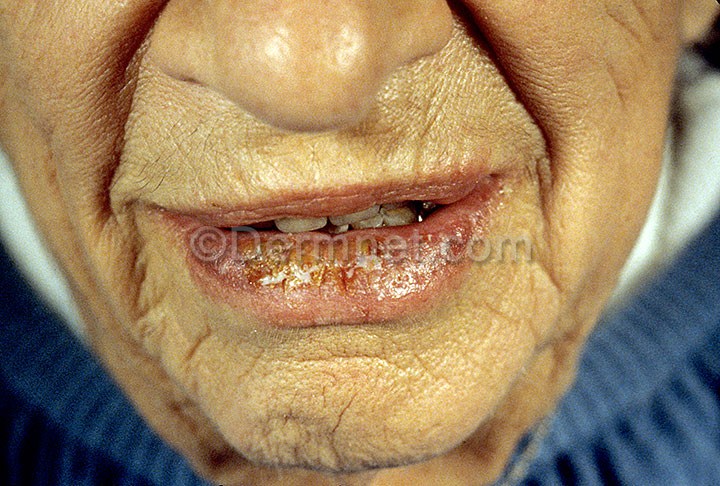
Disease: Actinic Keratosis Basal Cell Carcinoma and other Malignant Lesions